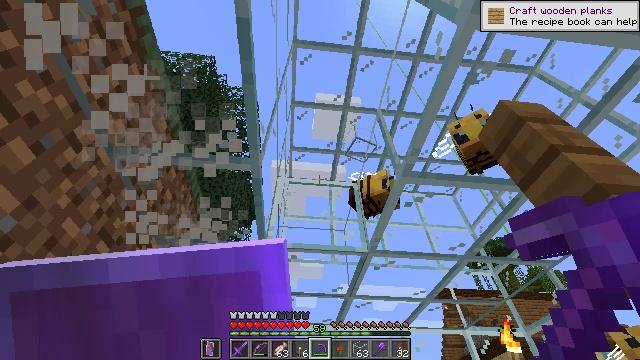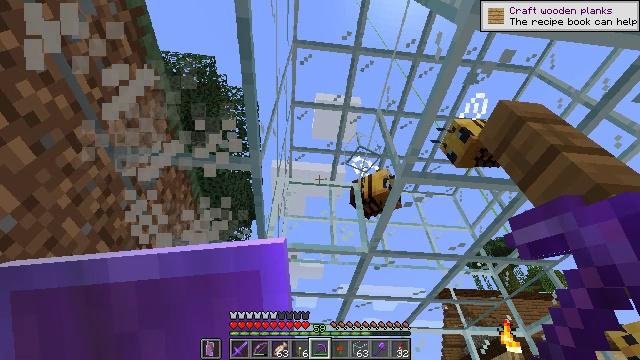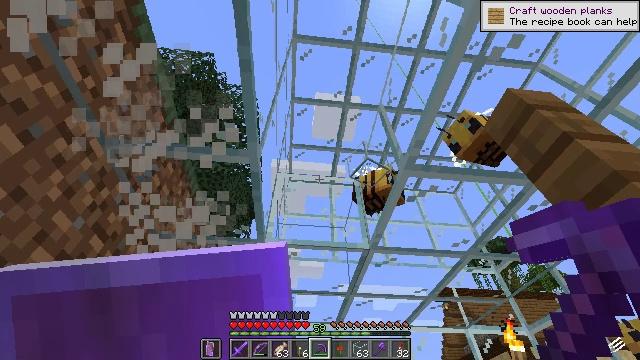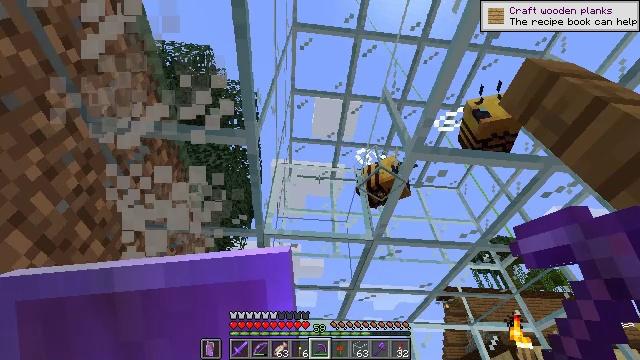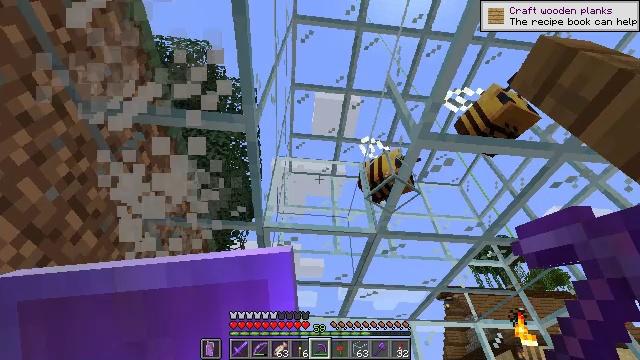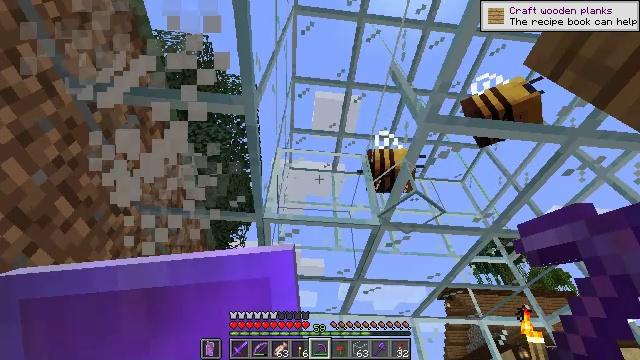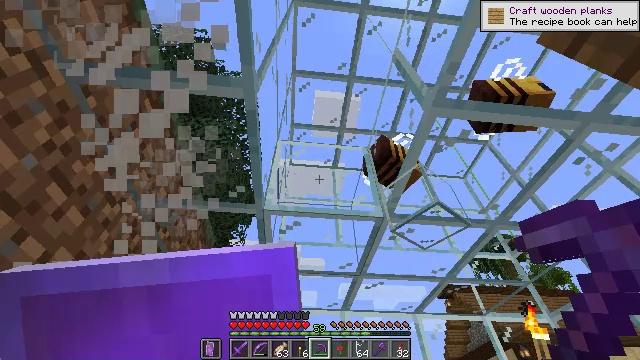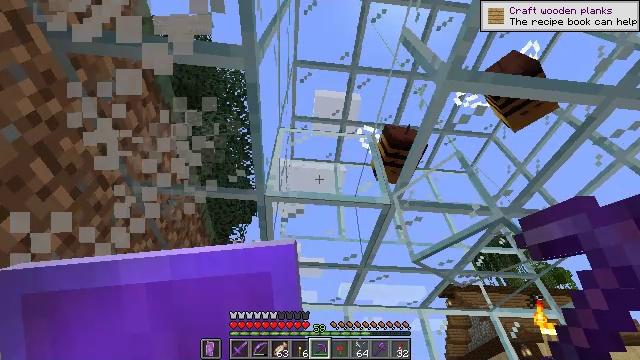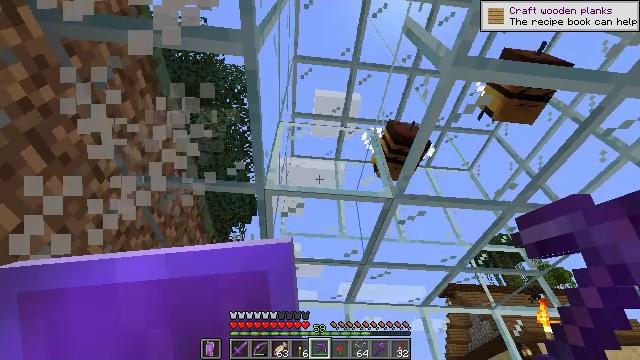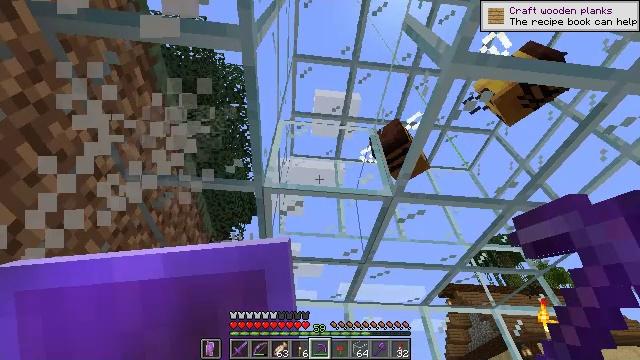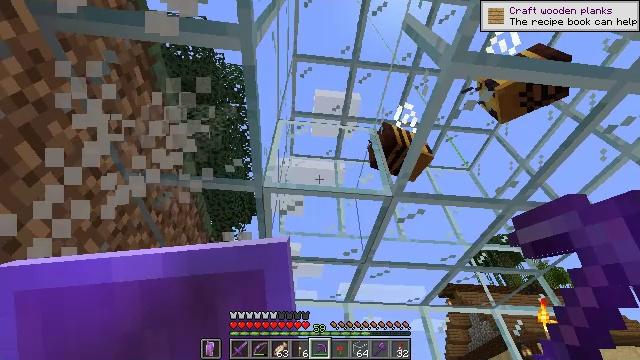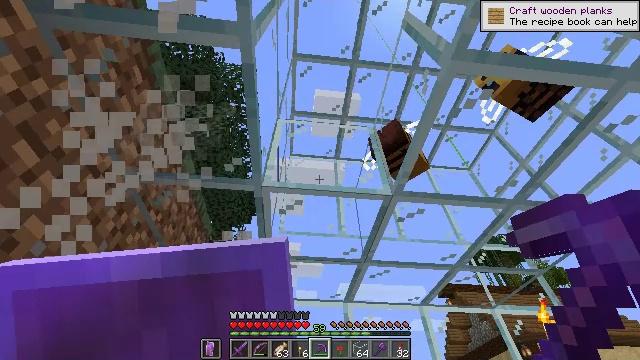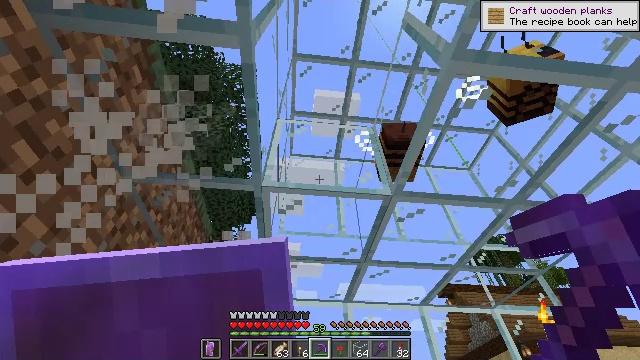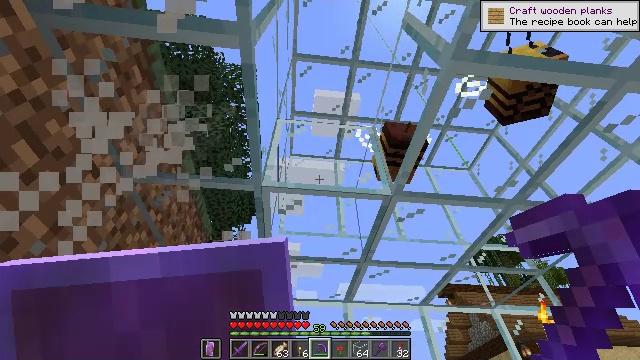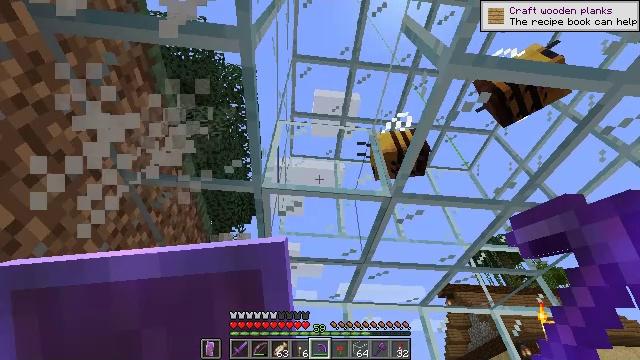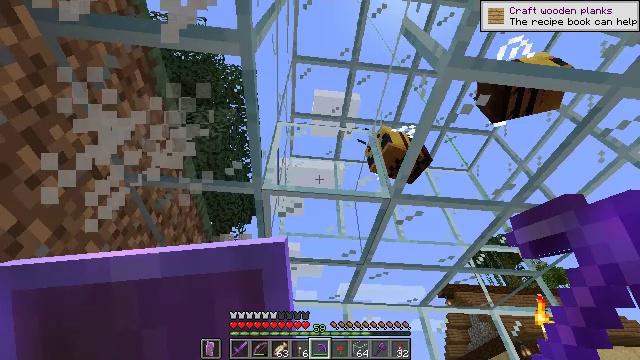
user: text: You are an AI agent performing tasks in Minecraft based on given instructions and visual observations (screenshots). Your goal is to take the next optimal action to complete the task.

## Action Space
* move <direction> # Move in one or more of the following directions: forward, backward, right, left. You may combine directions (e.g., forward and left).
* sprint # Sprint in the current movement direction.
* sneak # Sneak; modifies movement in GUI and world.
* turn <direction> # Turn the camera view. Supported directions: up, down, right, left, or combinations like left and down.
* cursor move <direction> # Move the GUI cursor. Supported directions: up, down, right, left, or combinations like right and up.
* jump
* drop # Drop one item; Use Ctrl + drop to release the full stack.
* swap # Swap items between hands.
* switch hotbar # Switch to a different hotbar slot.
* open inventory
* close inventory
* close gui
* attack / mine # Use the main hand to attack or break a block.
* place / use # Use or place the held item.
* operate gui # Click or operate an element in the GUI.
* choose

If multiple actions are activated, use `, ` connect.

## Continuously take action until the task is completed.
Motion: motion action
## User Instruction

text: Destroy the glass.
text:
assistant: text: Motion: no_op
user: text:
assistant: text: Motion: move forward
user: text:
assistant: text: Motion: move forward
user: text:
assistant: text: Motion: move forward
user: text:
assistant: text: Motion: move forward
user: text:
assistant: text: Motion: move forward
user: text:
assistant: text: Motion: no_op
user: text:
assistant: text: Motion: no_op
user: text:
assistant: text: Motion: no_op
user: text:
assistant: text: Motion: no_op
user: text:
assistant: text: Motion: no_op
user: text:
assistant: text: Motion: no_op
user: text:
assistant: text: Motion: no_op
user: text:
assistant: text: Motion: no_op
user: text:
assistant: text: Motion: no_op
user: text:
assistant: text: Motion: attack / mine
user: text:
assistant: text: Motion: attack / mine
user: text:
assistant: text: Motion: attack / mine
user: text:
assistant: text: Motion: attack / mine
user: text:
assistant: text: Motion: attack / mine
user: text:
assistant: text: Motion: attack / mine
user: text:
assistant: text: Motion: attack / mine
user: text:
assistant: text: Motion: attack / mine
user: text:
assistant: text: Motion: attack / mine
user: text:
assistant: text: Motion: attack / mine
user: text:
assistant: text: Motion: attack / mine
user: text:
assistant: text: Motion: attack / mine
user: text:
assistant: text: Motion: attack / mine
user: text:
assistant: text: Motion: attack / mine
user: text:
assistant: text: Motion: no_op